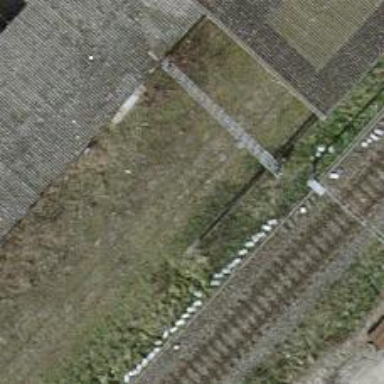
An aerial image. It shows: Railway buffer stop.